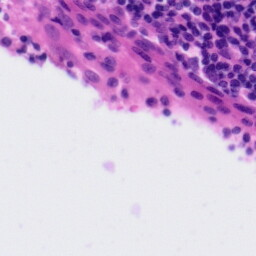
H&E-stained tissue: Tonsil